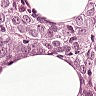
Metastatic tissue present: yes